Question: Whenever the software keyboard appears, it resizes the background image. Refer to the screenshot below:

As you can see, the background is sort of squeezed. Anyone can shed a light on why the background resizes?
My Layout is as follows:
'''
<LinearLayout xmlns:android="http://schemas.android.com/apk/res/android"
android:orientation="vertical"
android:layout_width="wrap_content"
android:layout_height="wrap_content"
android:background="@drawable/page_bg"
android:isScrollContainer="false"
>
<LinearLayout android:layout_height="wrap_content"
android:orientation="horizontal"
android:layout_width="fill_parent"
>
<EditText android:id="@+id/CatName"
android:layout_width="fill_parent"
android:layout_height="wrap_content"
android:layout_weight="1"
android:inputType="textCapSentences"
android:lines="1"
/>
<Button android:layout_width="wrap_content"
android:layout_height="wrap_content"
android:text="@string/save"
android:onClick="saveCat"
/>
</LinearLayout>
<ImageButton
android:id="@+id/add_totalk"
android:layout_height="wrap_content"
android:layout_width="wrap_content"
android:background="@null"
android:src="@drawable/add_small"
android:scaleType="center"
android:onClick="createToTalk"
android:layout_marginTop="5dp"
/>
</LinearLayout>
'''
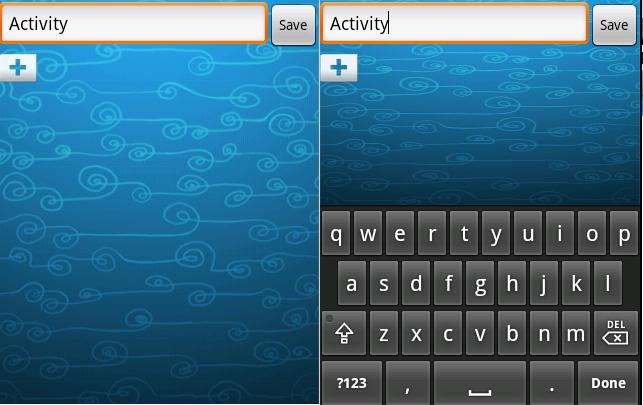
Answer: Ok I fixed it by using
'''
android:windowSoftInputMode="stateVisible|adjustPan"
'''
entry inside '<Activity >' tag in 'manifest' file. I think it was caused by having ScrollView inside the Activity.